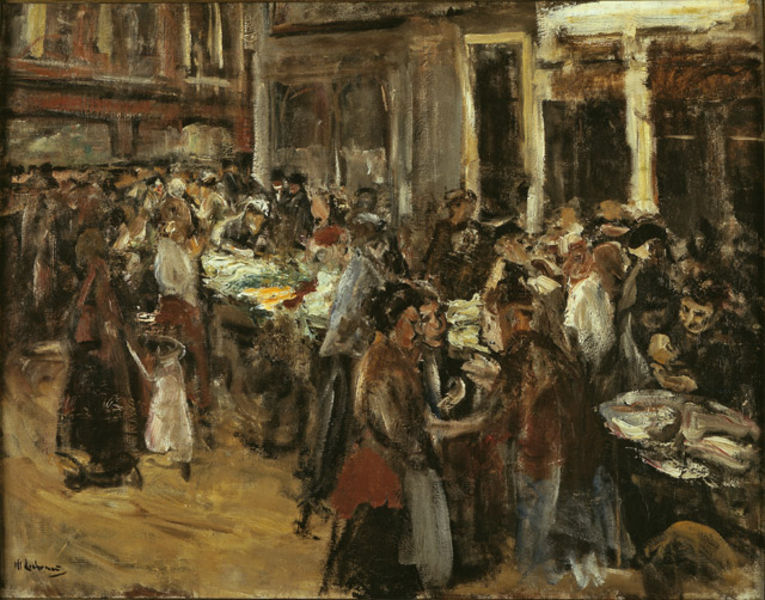
Titel: Gemüsemarkt in Amsterdam
Künstler: Max Liebermann
Standort: Karlsruhe
Institution: Staatliche Kunsthalle Karlsruhe
Schlagwörter: arches, blue, celebration, cloaks, columns, crowd, gathering, hall, hands, men, oil, people, red, white, women, black, chairs, dark, face, gray, group, hair, interior, meeting, old, painting, room, sitting, table, talk, talking, wall, windows, woman, yellow, brown, dining, floor, paris, wood, food, man, masses, building, orange, water, street, armour, child, road, expression, impressionism, fabric, mother, coats, dog, hats, faces, children, door, scene, peasants, crowded, feast, festival, party, clothes, family, doors, renaissance, walls, walk, colorful, colors, signature, cloth, fair, paint, impressionistic, full, eat, eating, kids, blurry, tan, market, poor, impressionnism, meal, skirts, tables, community, trade, ugly, store, street scene, sell, shop, lautrec, holding, cafe, shops, banquet, dinner, busy, merchants, inside, restaurant, mess, buying, selling, indoors, blend, oil paint, vintage, meat, hoods, capes, shirts, gambling, paining, cabaret, goods, buy, murmuring, impressionsm, bazar, bazzar, fiest, feist, feaste, sctreet scene, people sitting at tables, casino, waitresses, paintery, macket, dineer, occation, meet up, paintiing